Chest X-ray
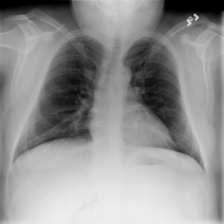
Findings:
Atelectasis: negative
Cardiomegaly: negative
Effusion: negative
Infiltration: negative
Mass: negative
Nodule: negative
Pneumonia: negative
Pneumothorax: negative
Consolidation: negative
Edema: negative
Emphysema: negative
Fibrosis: negative
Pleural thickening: negative
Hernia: negative